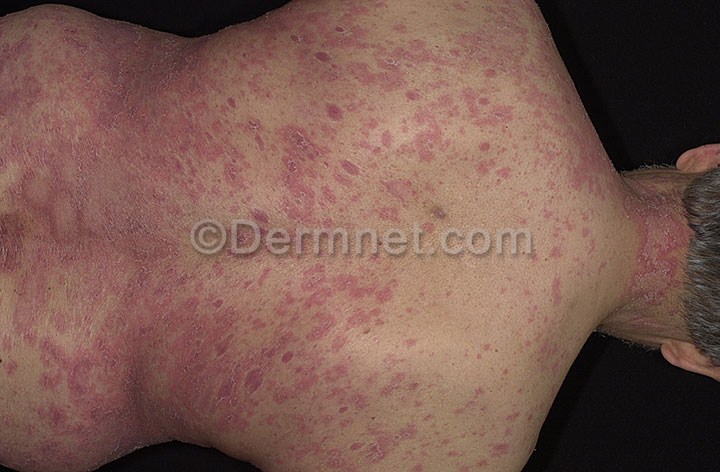
Disease: Psoriasis pictures Lichen Planus and related diseases